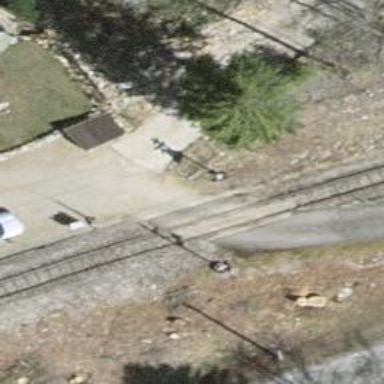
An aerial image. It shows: Railway level crossing.